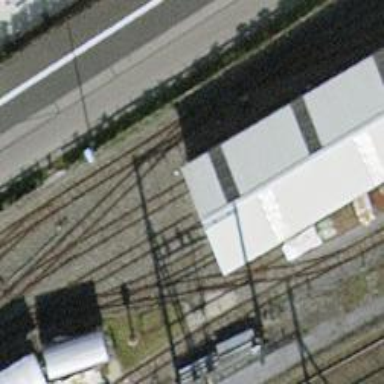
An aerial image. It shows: Preserved railway with rails.